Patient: sex M, age 42
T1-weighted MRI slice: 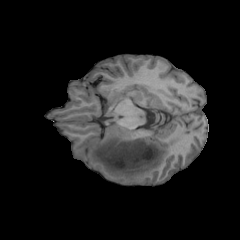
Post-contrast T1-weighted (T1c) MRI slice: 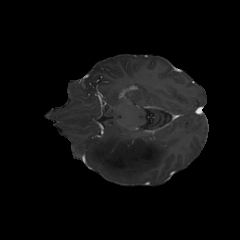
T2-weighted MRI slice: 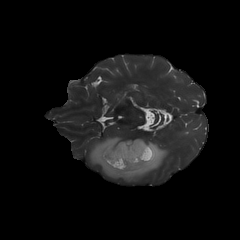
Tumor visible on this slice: yes
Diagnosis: Astrocytoma, IDH-mutant
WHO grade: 2